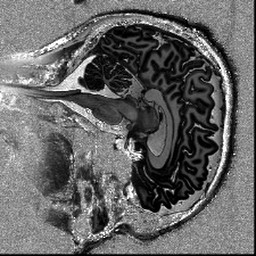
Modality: MP2RAGE
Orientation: sagittal
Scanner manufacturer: siemens
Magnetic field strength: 6.98 T
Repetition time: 4.75 s
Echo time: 0.00277 s